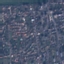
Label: Residential